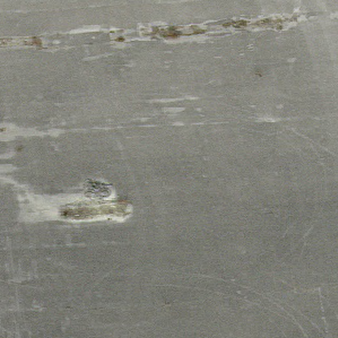
Label: other